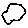
Label: hexagon